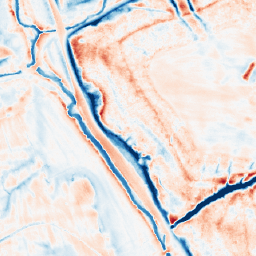
Category: trend_removal
Decomposition family: local_polynomial
Decomposition parameters: window_size: 21
degree: 2
Upsampling method: nearest
Upsampling parameters: scale: 2
Upsampling scale: 2